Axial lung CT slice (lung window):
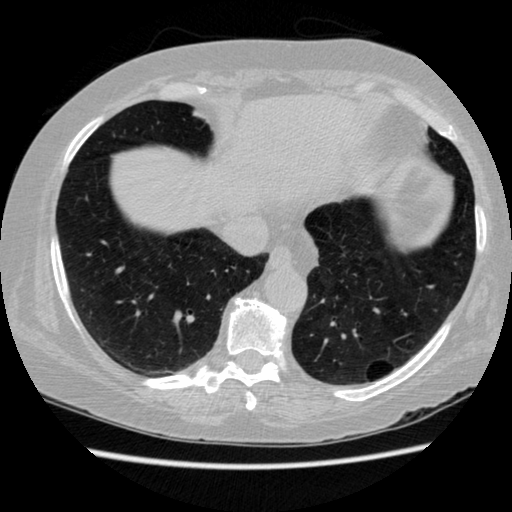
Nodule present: no